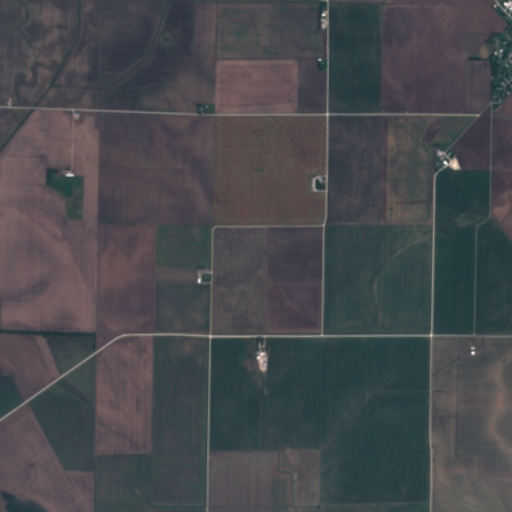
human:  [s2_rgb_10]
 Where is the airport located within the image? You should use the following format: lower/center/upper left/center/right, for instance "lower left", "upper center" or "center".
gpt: There is no airport in the image.